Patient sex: M
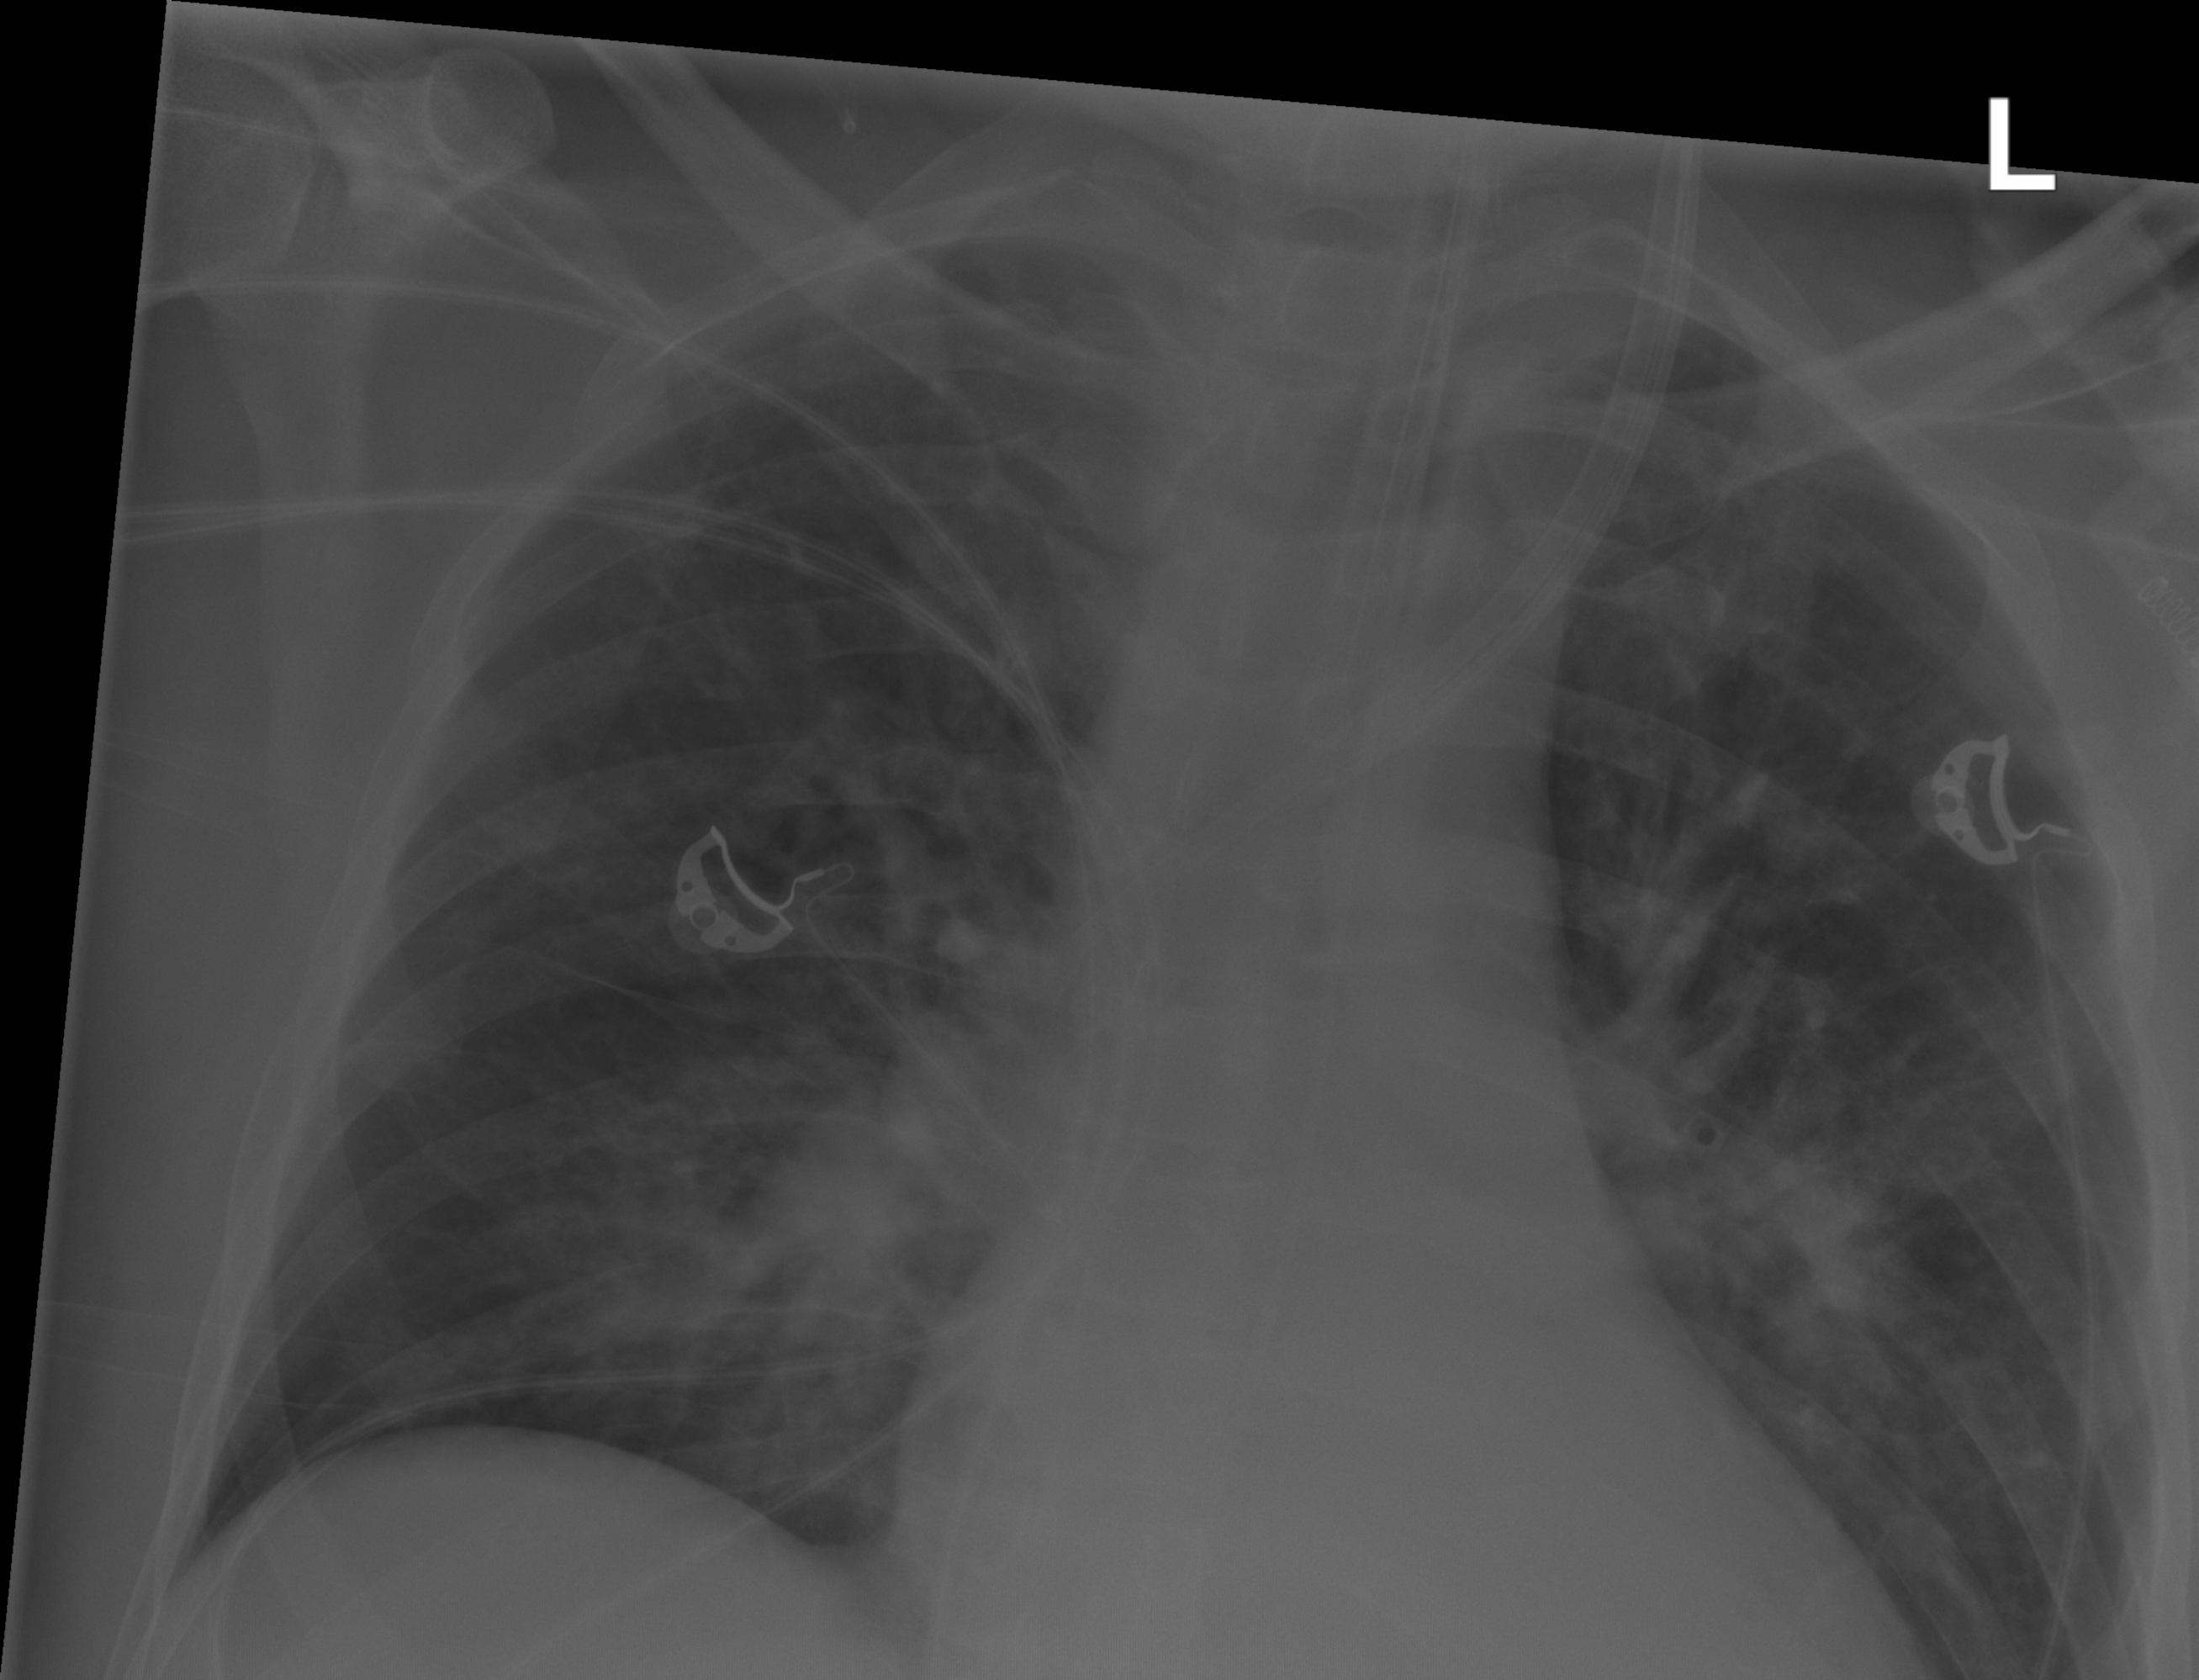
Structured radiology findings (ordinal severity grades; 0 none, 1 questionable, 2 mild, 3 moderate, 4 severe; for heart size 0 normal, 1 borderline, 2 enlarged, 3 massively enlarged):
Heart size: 0
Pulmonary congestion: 2
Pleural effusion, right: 0
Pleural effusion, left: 0
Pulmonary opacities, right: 0
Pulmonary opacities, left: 0
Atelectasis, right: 0
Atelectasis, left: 0